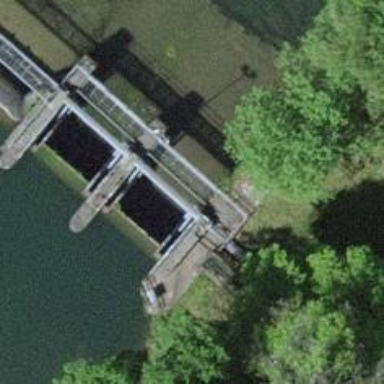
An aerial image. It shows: Weir in waterway.